Aerial crown-view tile of a tropical tree (Barro Colorado Island, Panama), acquired 20241216:
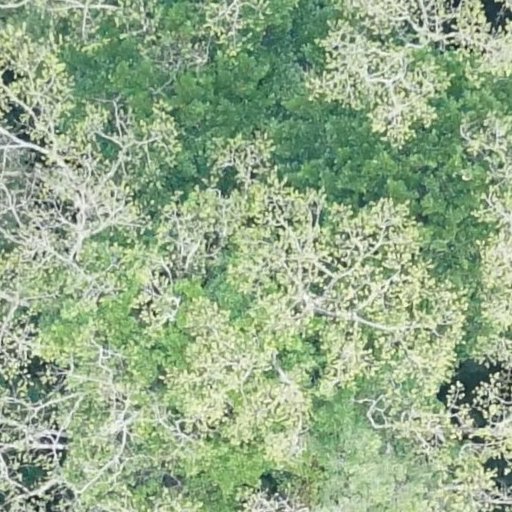
Species: Ceiba pentandra
GBIF accepted scientific name: Ceiba pentandra
Crown area: 1192.114 m²